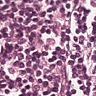
Metastatic tissue present: no